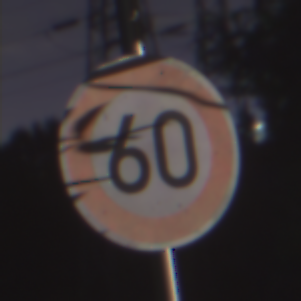
Verkehrszeichen: Geschwindigkeit60
Umgebung: Outdoor, Suburban
Tageszeit: Night
Wetter: PartlyCloudy
Licht: Artificial
Jahreszeit: NotSpecified
Kontrast: HighContrast